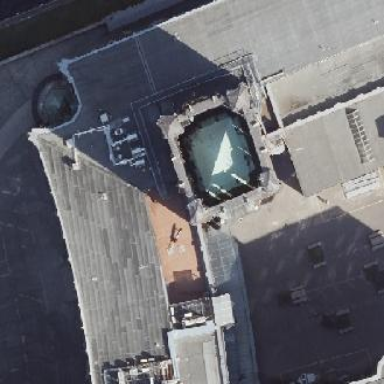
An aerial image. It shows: Tower building with pyramidal roof shape. The tower is of historical significance.